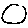
Label: circle